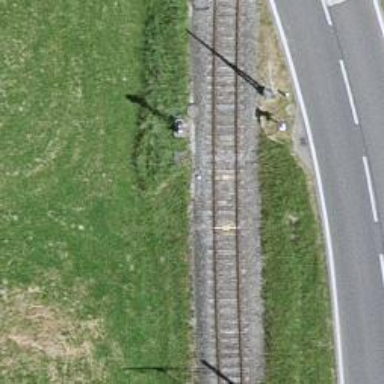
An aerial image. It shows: Railway signal.